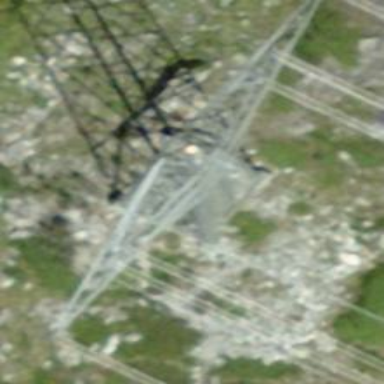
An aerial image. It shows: Towering power structure.